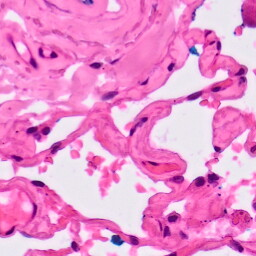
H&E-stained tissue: Lung